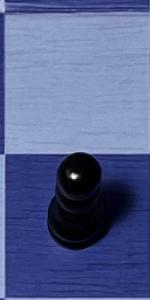
Label: Pawn_Black